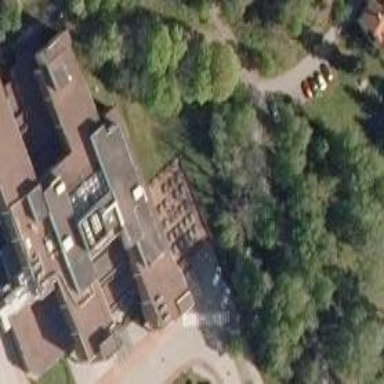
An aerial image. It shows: Office building.